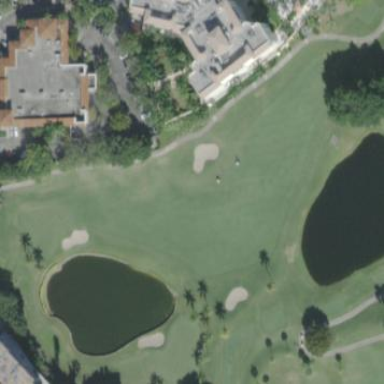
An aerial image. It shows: Grassy area designated as golf fairway.